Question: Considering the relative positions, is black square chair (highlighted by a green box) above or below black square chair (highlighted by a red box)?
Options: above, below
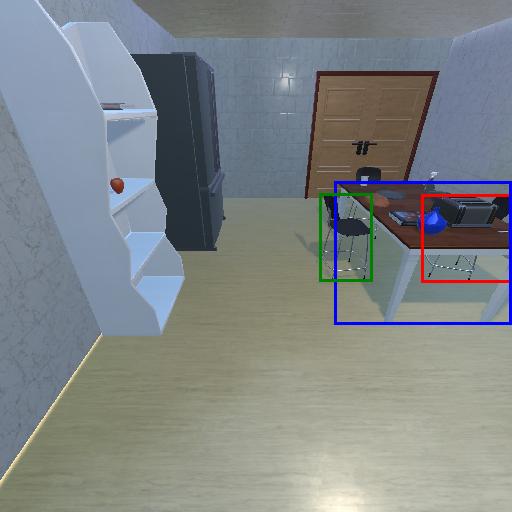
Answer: above